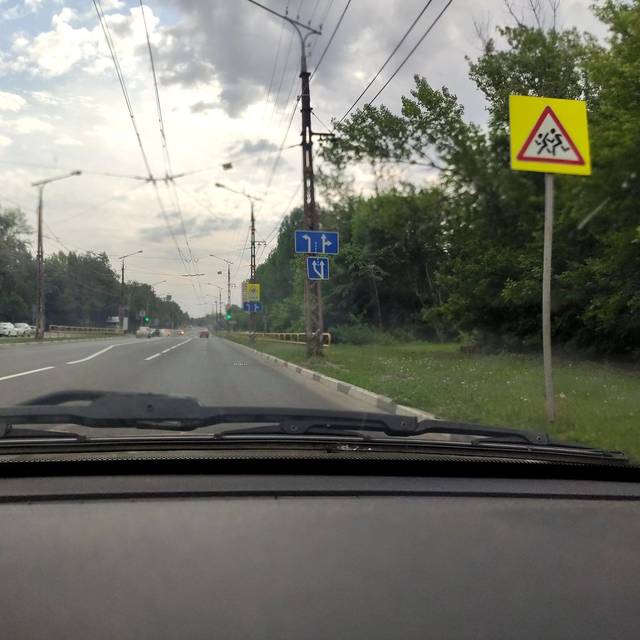
Region: Russia
Coordinates: 53.499, 49.408